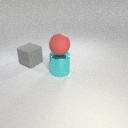
large red rubber sphere above large cyan metal cylinder